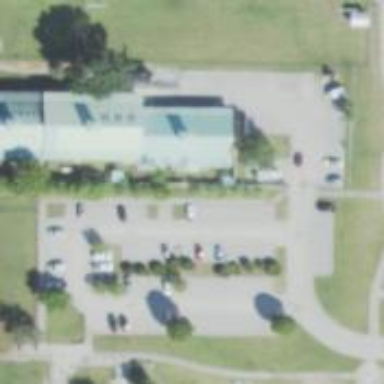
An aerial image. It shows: Animal shelter.